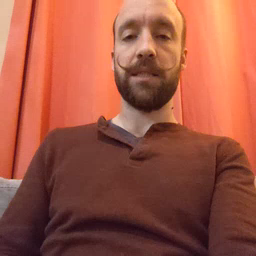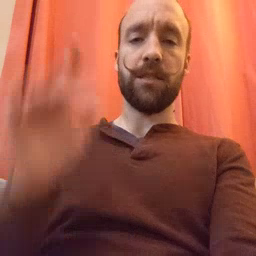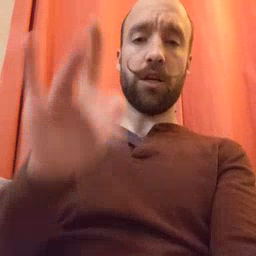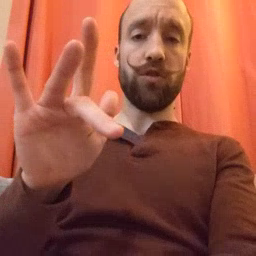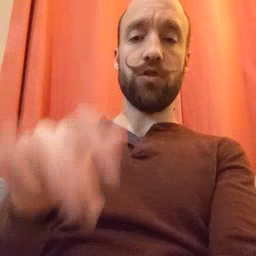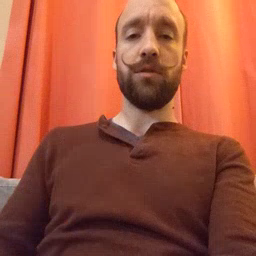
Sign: touch